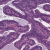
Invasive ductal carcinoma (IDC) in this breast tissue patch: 0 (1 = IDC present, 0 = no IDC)